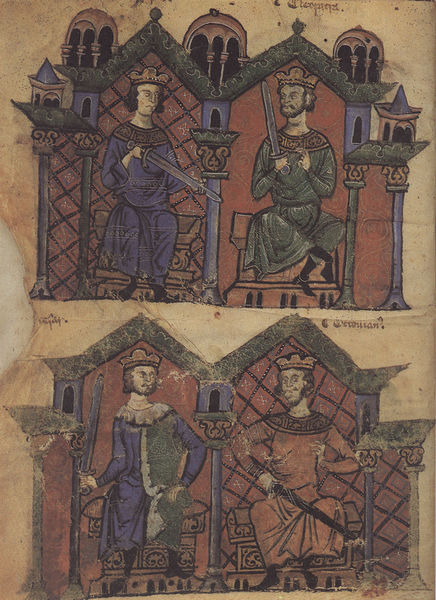
Titel: Alexanderroman
Institution: Leipzig, Stadtbibliothek
Schlagwörter: blau, grün, sitzen, männer, säulen, zeichnung, dach, rot, schloss, wand, gewand, krone, zwei, dächer, könig, thron, wandmalerei, vier, burg, schwert, schwerter, ritter, arkaden, mittelalter, rundbögen, romanik, baldachin, könige, fresko, kronen, papyrus, fürsten, papie, regenten, throne, schertt, aufriff